Question: Is this branching and merging strategy good in SVN?
- No body changes any files here directly.
- The only branch where all development will happen. At the time of project release, this branch will be merged into trunk. Build will then happen on trunk and given for QA, UAT, PROD
My questions are:
1. Will the merge be incremental? Meaning, after Merge-1 is done, during Merge-2, will only delta be taken between Merge-1 and Merge-2?
2. Is this strategy good or any problems like conflict during subsequent merging?
Thanks!

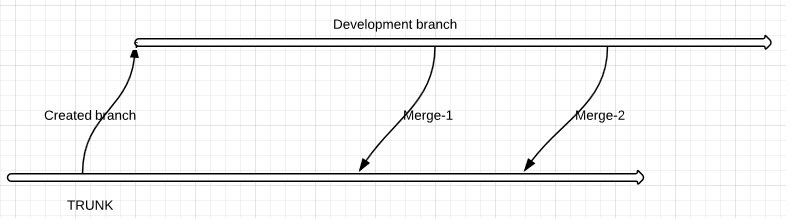
Answer: > Will the merge be incremental? Meaning, after Merge-1 is done, during Merge-2, will only delta be taken between Merge-1 and Merge-2?
Yes it will. We do same strategy (with a lot of branches) and we are happy. Was a long way to get to this point.
> Is this strategy good or any problems like conflict during subsequent merging?
From my point of view - like I mentioned above - this is best way (for us) avoid hard merging. Time before we do things like branches form branches and reintegrated in trunk, but this was more hard. If we want to update a branch 'B' with features form a other branch A we merge branch A to trunk an trunk to 'B'. If 'B' is finished we merge back to trunk. This works fine.